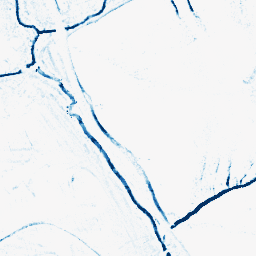
Category: morphological
Decomposition family: morphological_rect
Decomposition parameters: operation: closing
width: 5
height: 5
Upsampling method: bspline
Upsampling parameters: scale: 4
Upsampling scale: 4